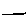
Label: line